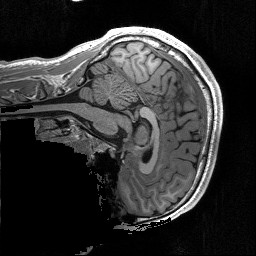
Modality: T1w
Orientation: sagittal